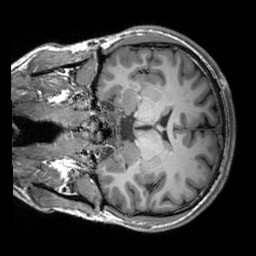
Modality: T1w
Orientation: coronal
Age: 20
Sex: male
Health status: healthy
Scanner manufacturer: siemens
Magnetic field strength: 3 T
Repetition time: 2.3 s
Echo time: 0.00303 s